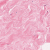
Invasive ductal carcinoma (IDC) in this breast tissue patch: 0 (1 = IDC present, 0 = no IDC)